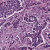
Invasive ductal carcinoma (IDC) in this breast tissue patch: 1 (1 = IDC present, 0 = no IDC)